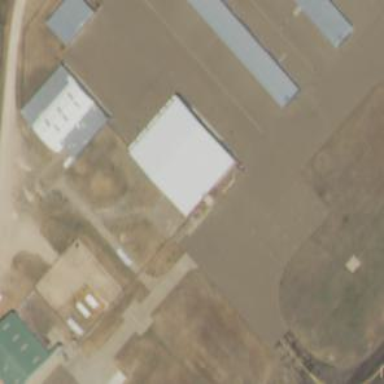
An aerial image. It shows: Hangar building at the airport.